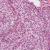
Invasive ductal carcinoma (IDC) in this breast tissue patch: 0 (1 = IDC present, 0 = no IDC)